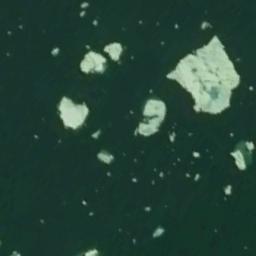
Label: sea_ice